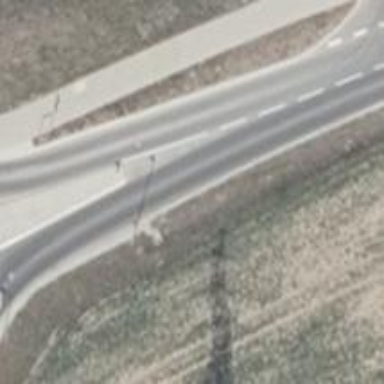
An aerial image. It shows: Asphalt road classified as tertiary.